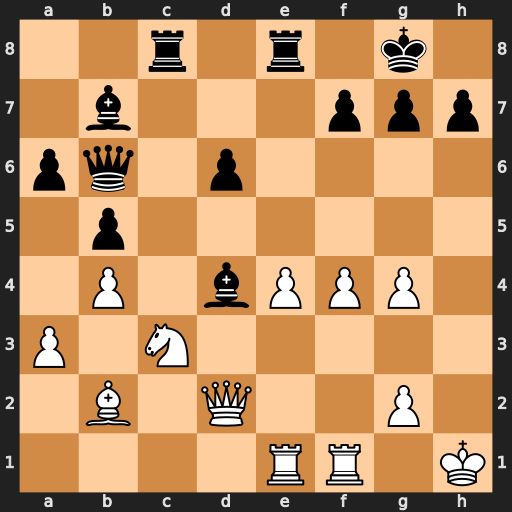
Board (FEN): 2r1r1k1/1b3ppp/pq1p4/1p6/1P1bPPP1/P1N5/1B1Q2P1/4RR1K
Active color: w
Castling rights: -
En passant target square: -
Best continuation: Nd5 Bxd5 Bxd4 Qd8 exd5